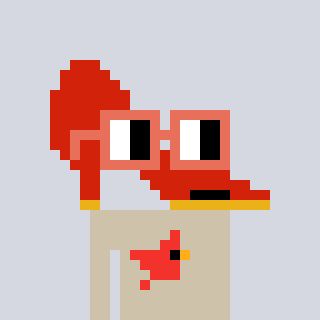
a pixel art character with square orange glasses, a highheel-shaped head and a bege-colored body on a cool background